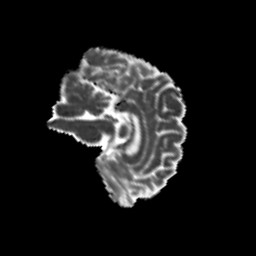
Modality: MD
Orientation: sagittal
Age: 30
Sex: female
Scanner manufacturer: siemens
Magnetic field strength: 3 T
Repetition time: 8.6 s
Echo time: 0.095 s